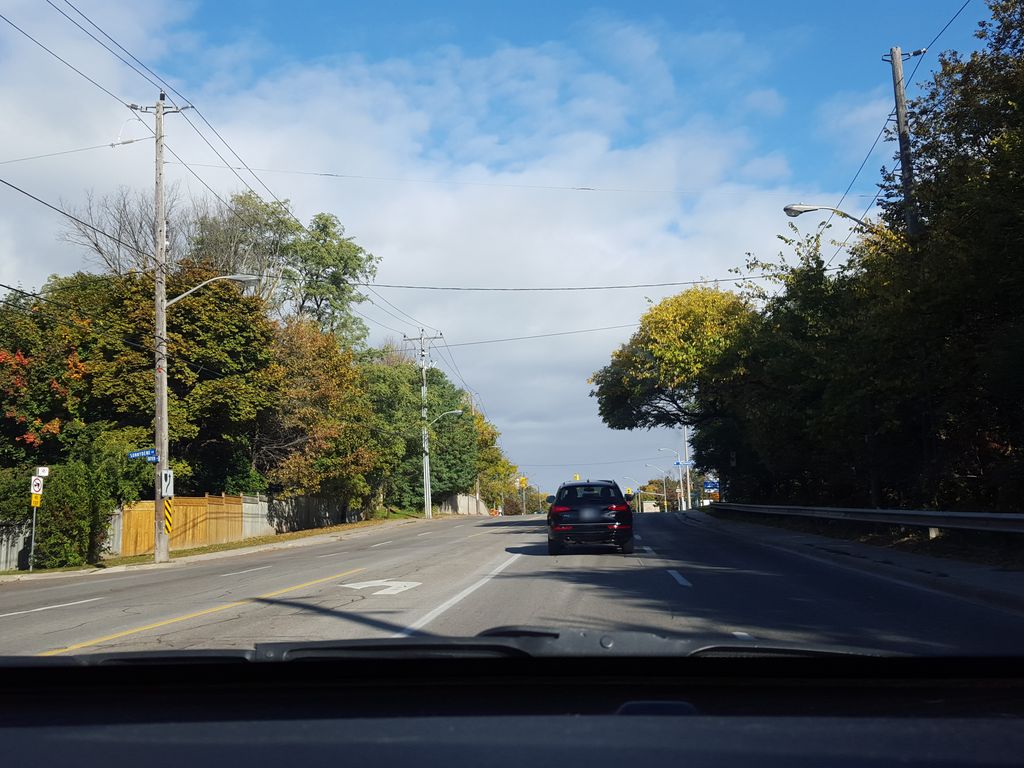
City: toronto